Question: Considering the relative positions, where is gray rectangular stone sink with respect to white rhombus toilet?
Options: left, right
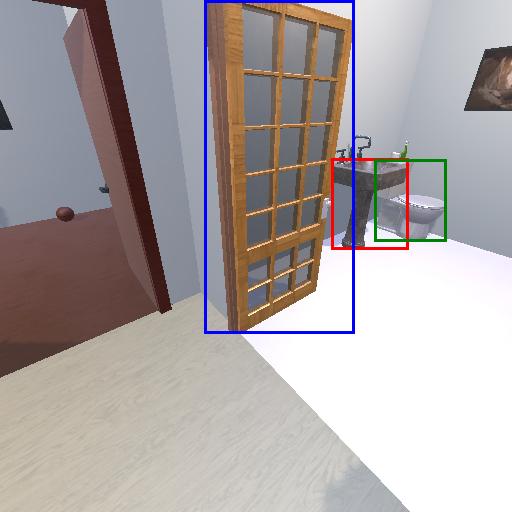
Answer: left